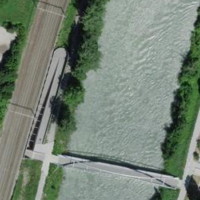
EUNIS habitat code: 15
Species observed at this site:
Berberis vulgaris
Fraxinus excelsior